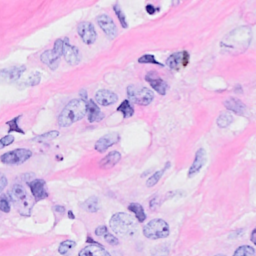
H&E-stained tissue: Breast